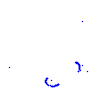
Particle: proton